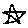
Label: star